Question: I am trying to use tFTPConnection to download certain files from an FTP site.
It is a regular FTP connection, connecting on port 21.
I would like to be able to read the password from a file rather than hard coding the password to the job.
At the minute I'm simply making the connection and then printing success:

Any advice on how this could be approached or solved?
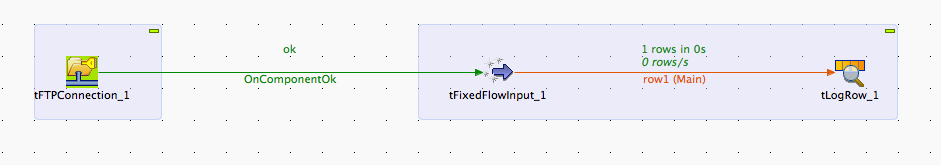
Answer: Talend supports the idea of context variables which allow you to define at run time the values used for them.
This is typically used so you can "contextualise" a connection and then deploy the job in multiple environments and have the connection be to the environment specific end point.
For instance, a job might need to connect to a database but that database is different for each of a development, a testing and a production environment.
Instead of hard coding the connection parameters to the job we instead create some context variables under a context group and refer to these context variables in the connection parameters:

Now, at run time we have the Talend job load these contexts from a file with the relevant connection parameters using an implicit context load:

In this case, the job will read the context variables at run time from a CSV called 'test.csv' that looks like:

Now, when this job is ran it will attempt to connect to localhost:3306/test with the root user and an empty password.
If we have another context file on another machine (but with the same file path) then this could refer to a database on some other server or simply using different credentials and the job would connect to this other database instead.
For your use case you can simply create a single context group with the FTP connection settings, including the password (or potentially just contextualise the password), and then refer to it in the same way: